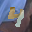
Label: 4